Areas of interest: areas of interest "Park Square"
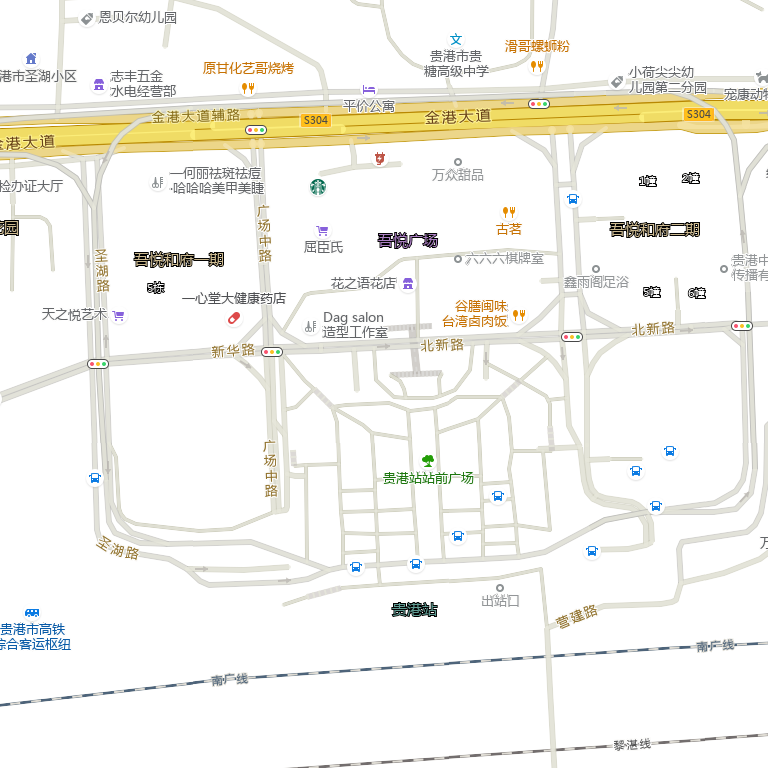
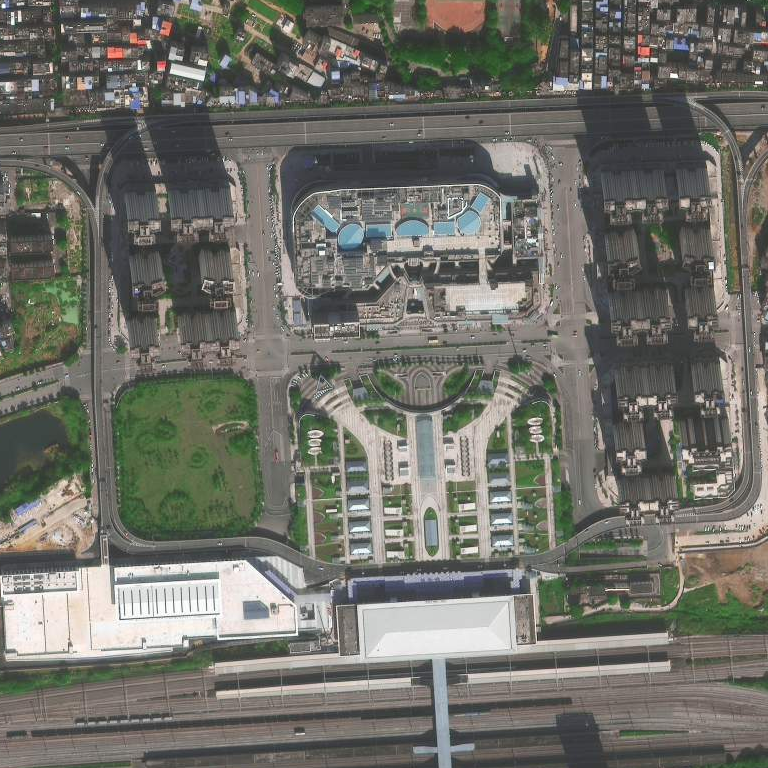